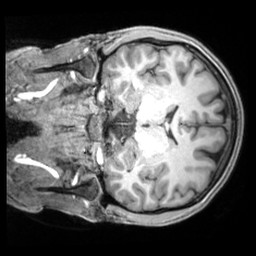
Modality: T1w
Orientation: coronal
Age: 27
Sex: male
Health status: ill
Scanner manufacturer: siemens
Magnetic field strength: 3 T
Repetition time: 2.2 s
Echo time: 0.00218 s